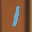
Label: 1